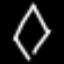
Label: diamond